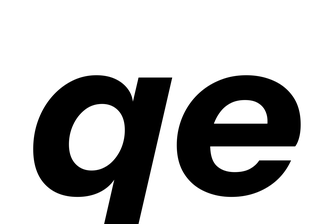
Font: InstrumentSans-Italic_Bold_Italic